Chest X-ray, AP view. Patient: 46 years old, sex M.
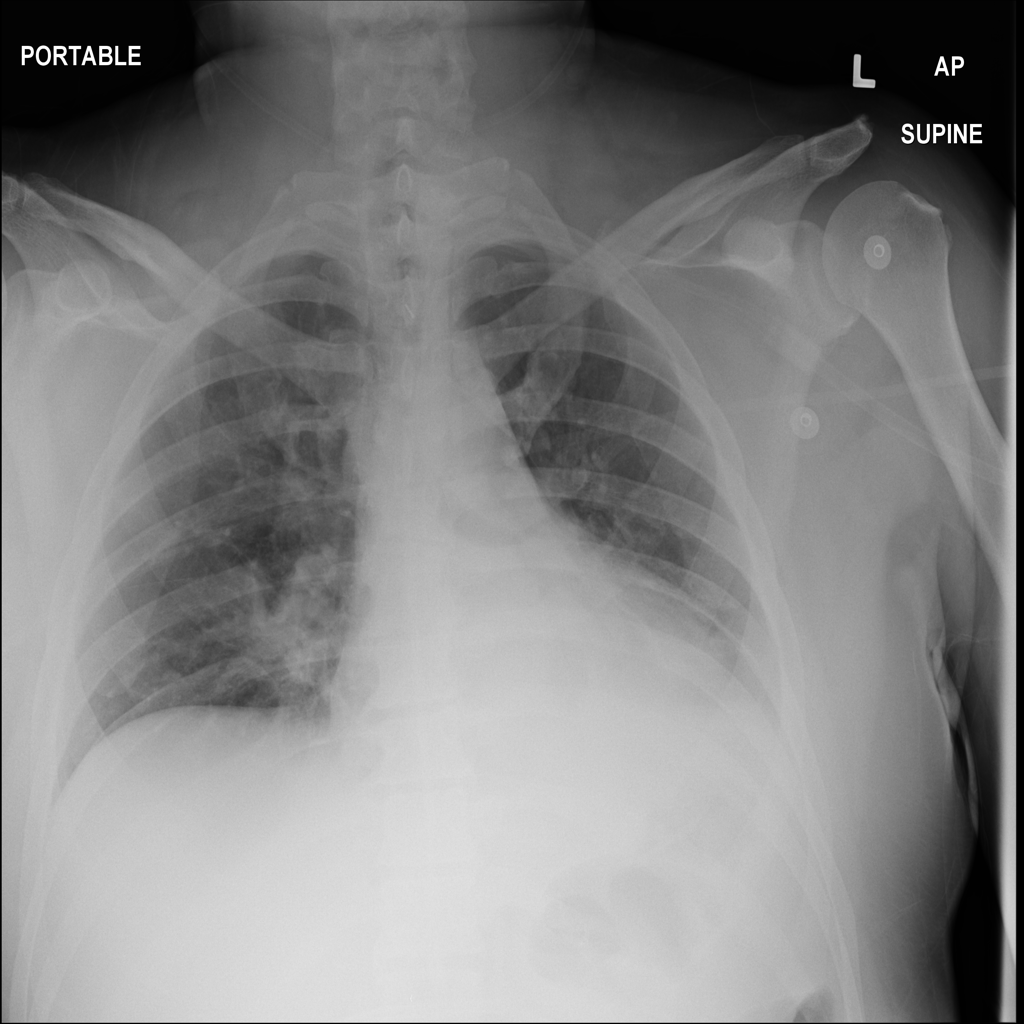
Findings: Atelectasis, Consolidation, Effusion, Infiltration